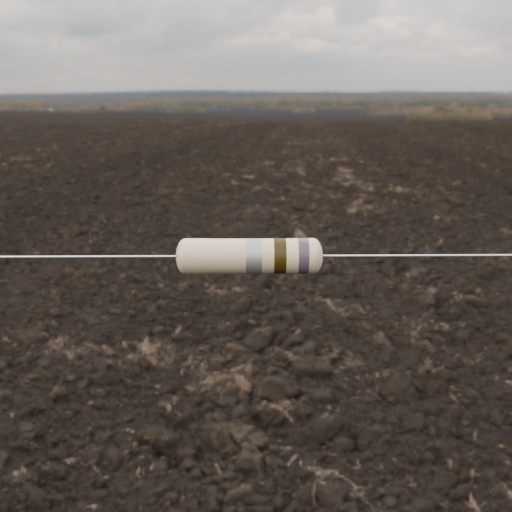
Resistor colour bands (in order): silver, brown, gray